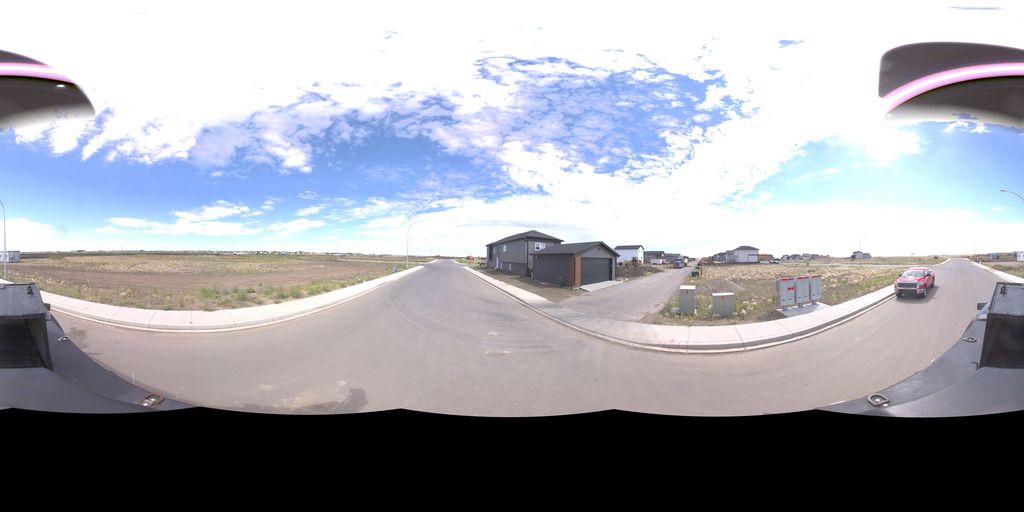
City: saskatoon